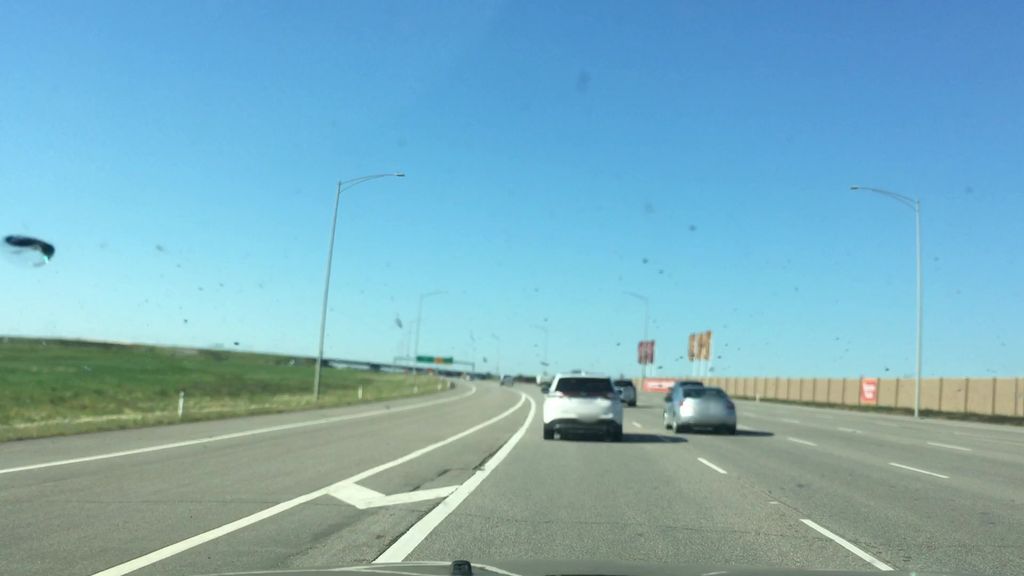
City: edmonton